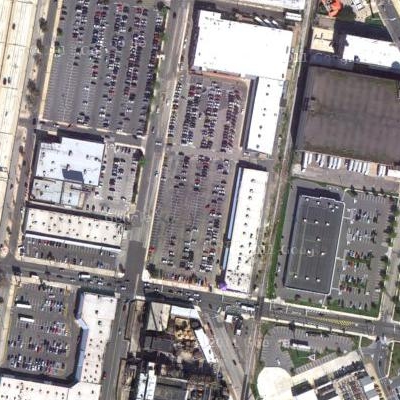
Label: Parking